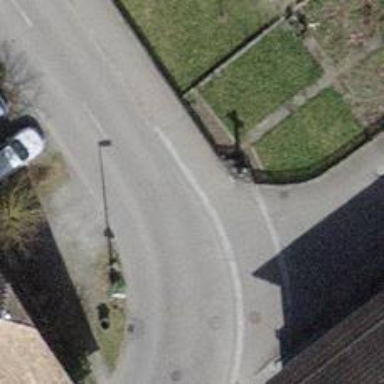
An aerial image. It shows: Historic wayside cross.